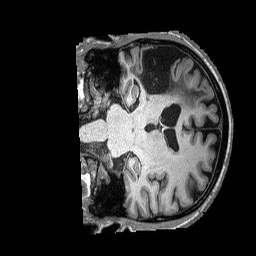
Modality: T1w
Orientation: coronal
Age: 49
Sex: male
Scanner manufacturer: siemens
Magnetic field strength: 3 T
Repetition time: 2.53 s
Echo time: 0.00144 s